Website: macys
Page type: payment
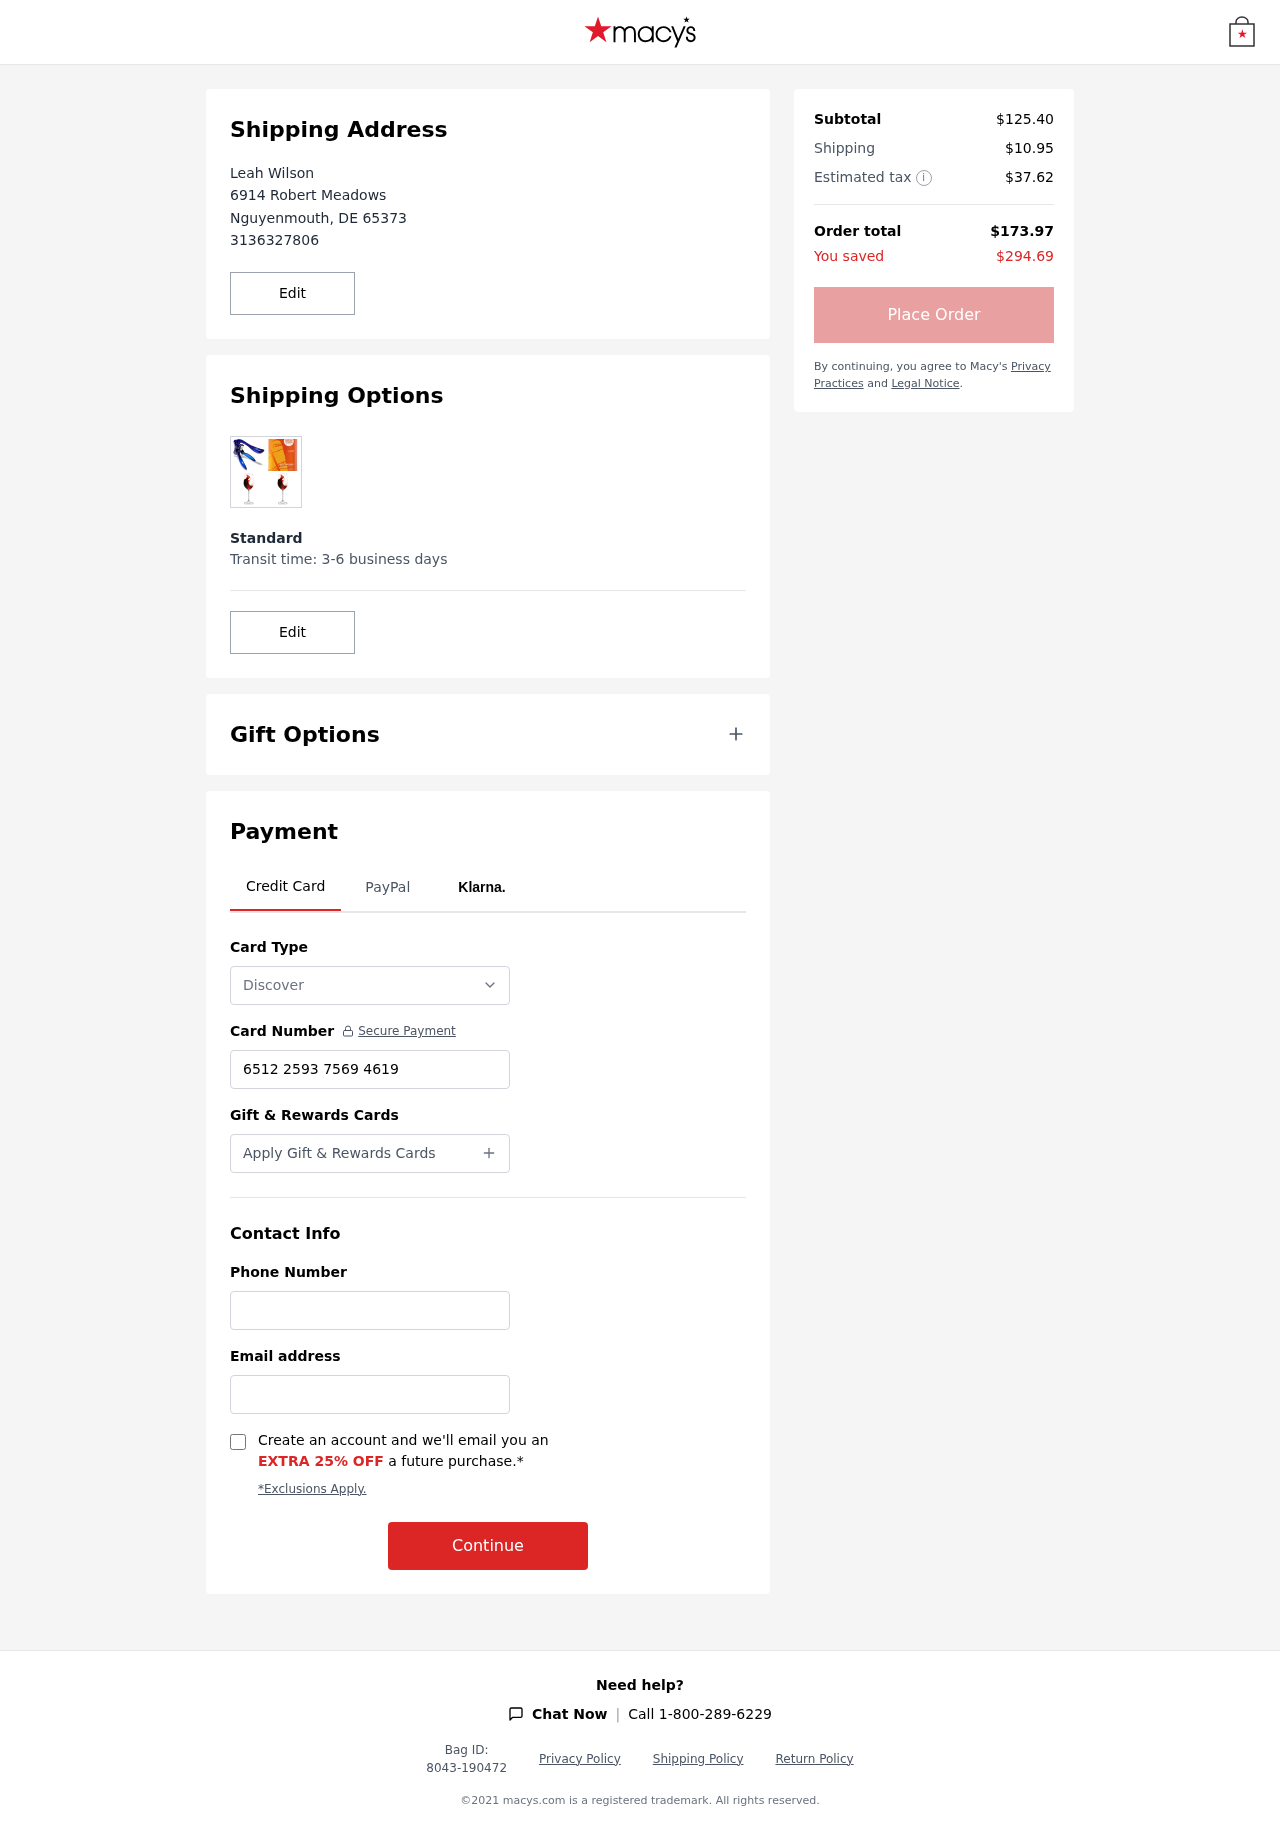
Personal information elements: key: PII_CARD_NUMBER
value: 6512 2593 7569 4619
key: PII_CARD_TYPE
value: Discover
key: PII_CITY
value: Nguyenmouth
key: PII_EMAIL
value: leah_wilson@yahoo.com
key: PII_FULLNAME
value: Leah Wilson
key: PII_PHONE
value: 3136327806
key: PII_POSTCODE
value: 65373
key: PII_STATE_ABBR
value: DE
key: PII_STREET
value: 6914 Robert Meadows
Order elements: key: ORDER_SUBTOTAL
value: $125.40
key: ORDER_SHIPPING_COST
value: $10.95
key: ORDER_TAX
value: $37.62
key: ORDER_TOTAL
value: $173.97
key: ORDER_SAVINGS
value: $294.69